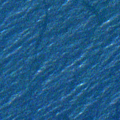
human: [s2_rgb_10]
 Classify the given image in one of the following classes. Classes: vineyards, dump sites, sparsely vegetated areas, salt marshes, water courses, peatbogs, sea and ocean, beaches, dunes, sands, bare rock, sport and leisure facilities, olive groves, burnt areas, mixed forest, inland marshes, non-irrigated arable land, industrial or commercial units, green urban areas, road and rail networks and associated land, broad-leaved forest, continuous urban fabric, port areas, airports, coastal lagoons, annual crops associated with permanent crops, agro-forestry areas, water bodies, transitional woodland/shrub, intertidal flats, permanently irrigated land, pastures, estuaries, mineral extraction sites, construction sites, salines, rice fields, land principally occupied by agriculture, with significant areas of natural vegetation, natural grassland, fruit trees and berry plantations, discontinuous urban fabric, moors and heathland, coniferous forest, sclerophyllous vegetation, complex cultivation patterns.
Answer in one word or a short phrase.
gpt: sea and ocean